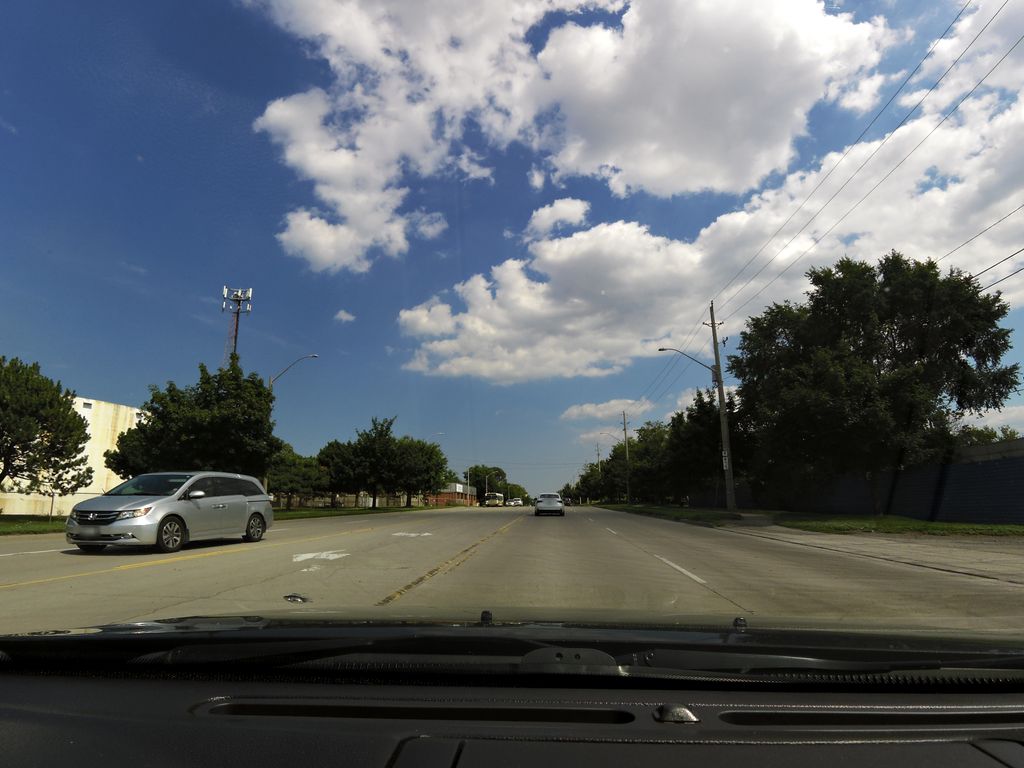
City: hamilton